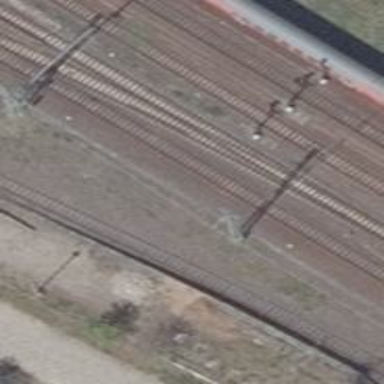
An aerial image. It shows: Railway track with contact line for electrification.